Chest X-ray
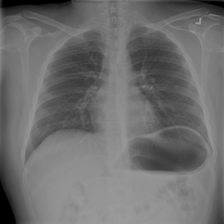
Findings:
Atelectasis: negative
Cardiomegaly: negative
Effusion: negative
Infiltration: negative
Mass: negative
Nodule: negative
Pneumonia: negative
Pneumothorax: negative
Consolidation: negative
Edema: negative
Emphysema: negative
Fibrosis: negative
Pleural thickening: negative
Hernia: negative